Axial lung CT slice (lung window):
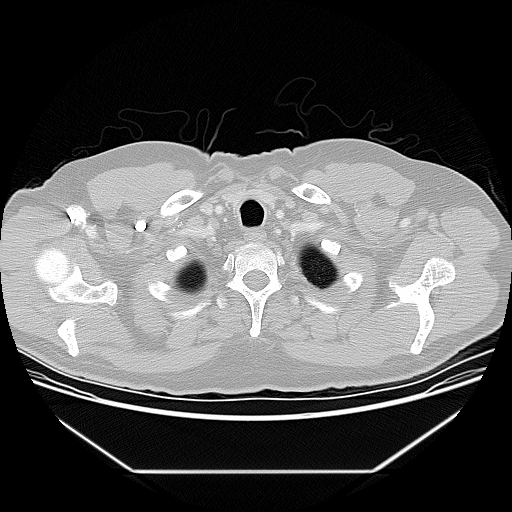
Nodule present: no